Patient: sex M, age 25
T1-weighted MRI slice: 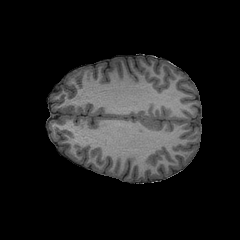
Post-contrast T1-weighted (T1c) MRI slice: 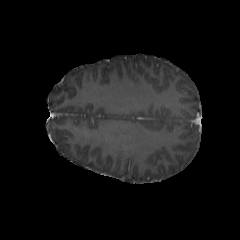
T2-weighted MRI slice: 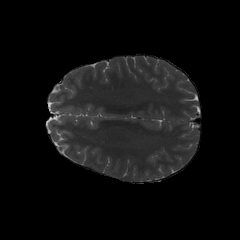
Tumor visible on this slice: no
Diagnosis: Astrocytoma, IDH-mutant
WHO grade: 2